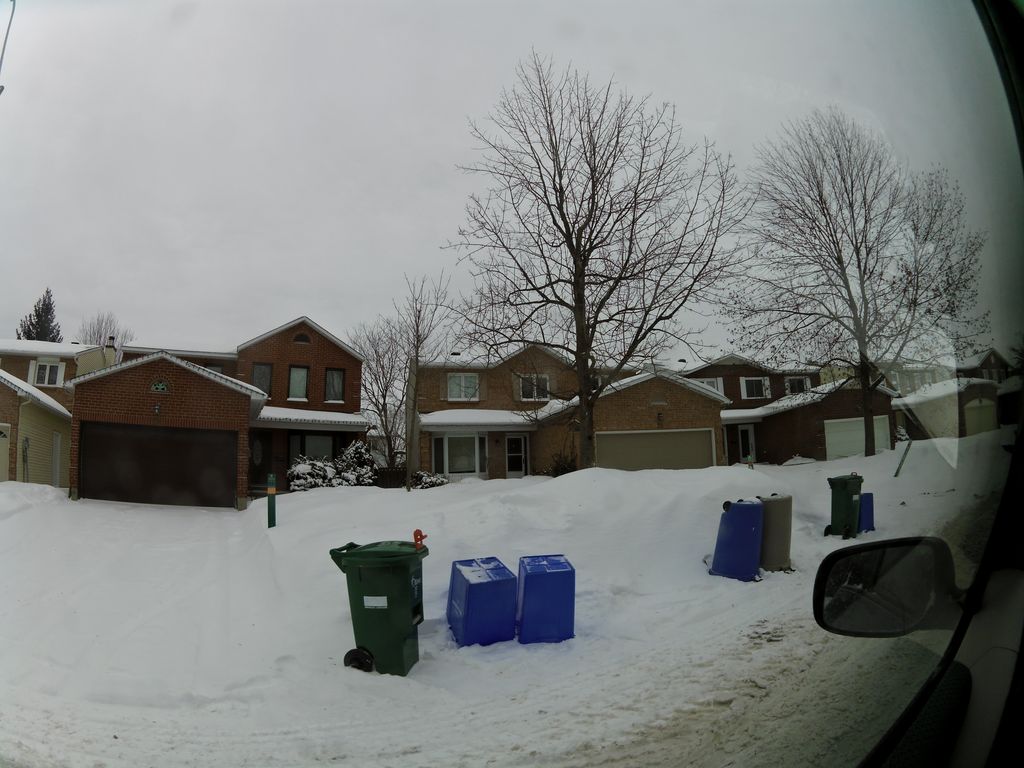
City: ottawa-gatineau